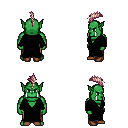
a pixel art fantasy rpg character, male body template, orc, green skin, gray robe, robe skirt, white blonde mohawk hairstyle, brown shoes, four views (front, back, left, right), 2x2 character sprite sheet, small pixel art, hard edges, no anti-aliasing